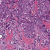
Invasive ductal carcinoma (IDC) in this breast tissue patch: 1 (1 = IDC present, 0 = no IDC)